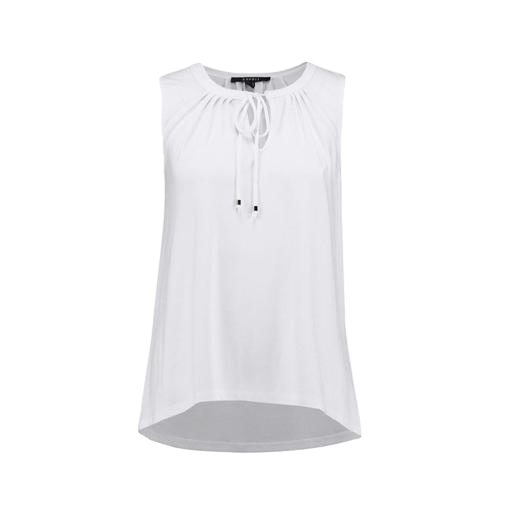
white twist front keyhole jersey tank top, white lace-front jersey top, tie-neck jersey top, white background